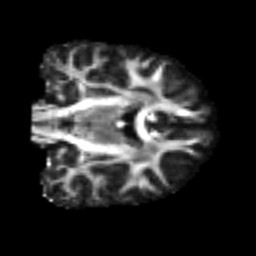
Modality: FA
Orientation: coronal
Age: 27
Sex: male
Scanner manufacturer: siemens
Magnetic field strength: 3 T
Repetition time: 2.3 s
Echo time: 0.085 s